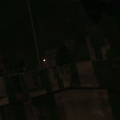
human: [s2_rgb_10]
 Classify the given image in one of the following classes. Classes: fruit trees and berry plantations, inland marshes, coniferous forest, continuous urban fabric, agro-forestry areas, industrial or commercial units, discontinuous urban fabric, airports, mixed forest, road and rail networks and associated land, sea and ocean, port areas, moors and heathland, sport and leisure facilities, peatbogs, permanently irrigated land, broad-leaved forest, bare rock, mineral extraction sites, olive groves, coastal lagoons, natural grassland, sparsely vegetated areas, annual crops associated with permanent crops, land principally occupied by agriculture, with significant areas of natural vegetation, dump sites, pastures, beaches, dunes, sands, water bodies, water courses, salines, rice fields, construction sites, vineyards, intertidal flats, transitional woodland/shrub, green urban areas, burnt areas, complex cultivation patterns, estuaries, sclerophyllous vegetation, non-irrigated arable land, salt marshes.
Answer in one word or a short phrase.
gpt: non-irrigated arable land, pastures, complex cultivation patterns, mixed forest